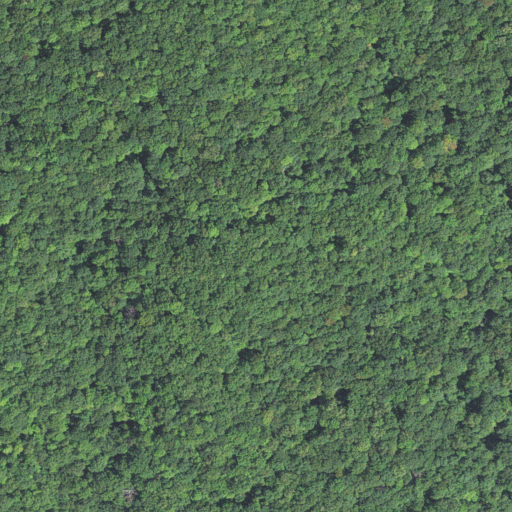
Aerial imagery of ridge(s) in North Carolina named Wolf Ridge containing only deciduous forest